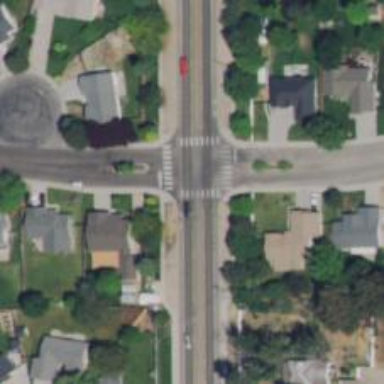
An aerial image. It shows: Marked road crossing.